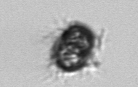
Label: Mesodinium